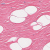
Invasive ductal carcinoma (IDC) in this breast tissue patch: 0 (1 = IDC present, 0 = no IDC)